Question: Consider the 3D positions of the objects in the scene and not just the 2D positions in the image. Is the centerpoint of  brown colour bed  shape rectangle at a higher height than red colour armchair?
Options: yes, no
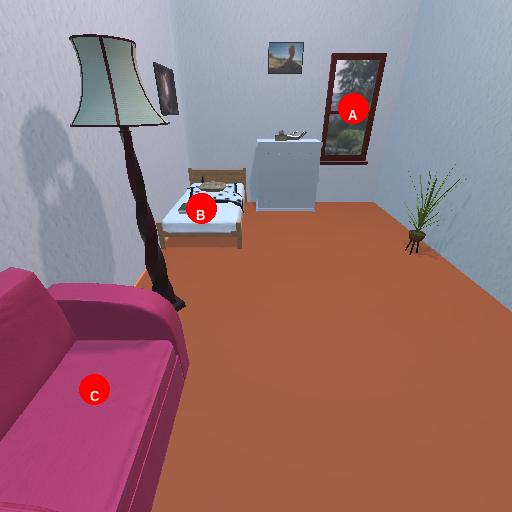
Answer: yes